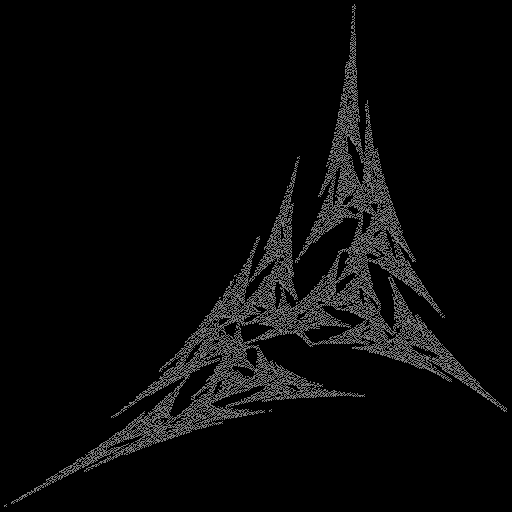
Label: snowcap